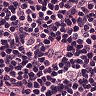
Metastatic tissue present: no